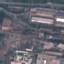
Land use / land cover class: Industrial